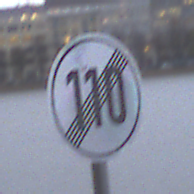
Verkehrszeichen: EndeGeschwindigkeit110
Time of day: MorningAfternoon
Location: Outdoor (Urban)
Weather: Overcast
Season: NotSpecified
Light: Natural